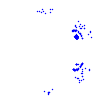
Particle: electron